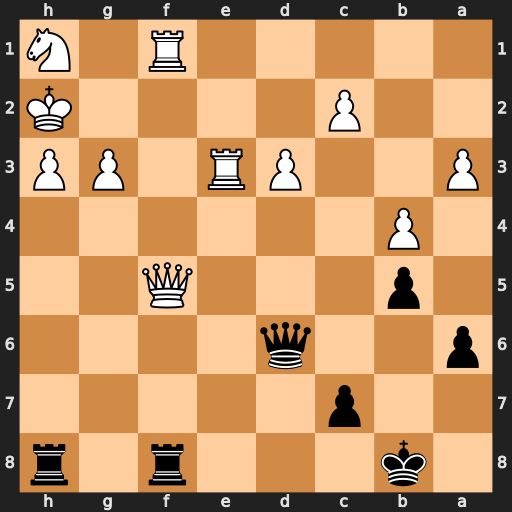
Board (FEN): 1k3r1r/2p5/p2q4/1p3Q2/1P6/P2PR1PP/2P4K/5R1N
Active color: b
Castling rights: -
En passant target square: -
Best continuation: Rxf5 Rxf5 Qh6 Nf2 Qxe3